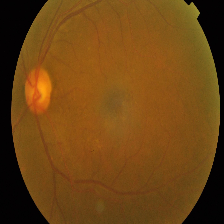
Diabetic retinopathy grade: Proliferative DR